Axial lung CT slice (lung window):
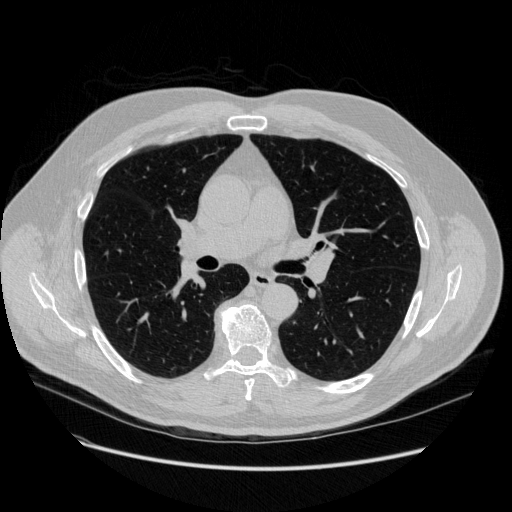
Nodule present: no